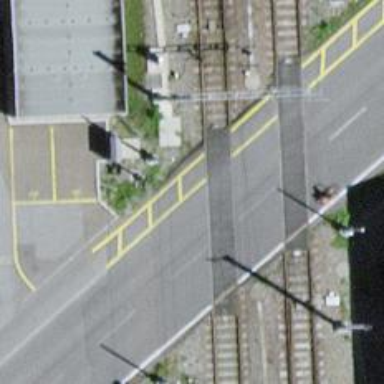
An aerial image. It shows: Level crossing with double half barrier.